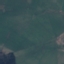
Land use / land cover: Pasture